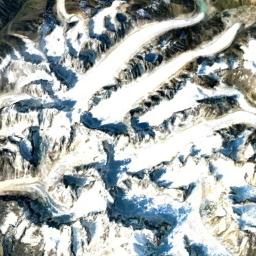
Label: snowberg